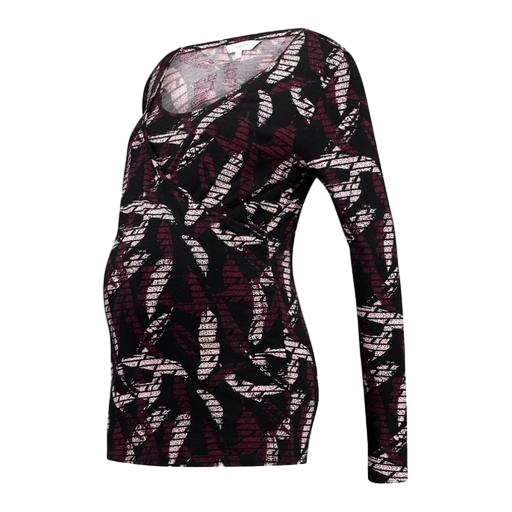
black maternity red, t-shirt twist graphic, black graphic-print top, white background